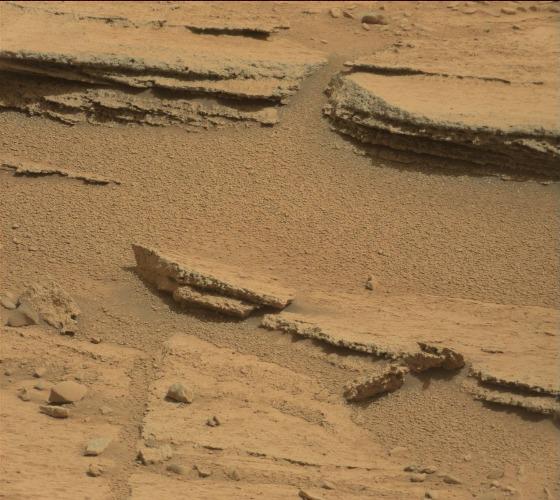
Terrain classes present: Bedrock, Gravel / Sand / Soil, Rock, Shadow